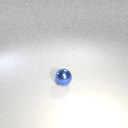
small blue metal sphere